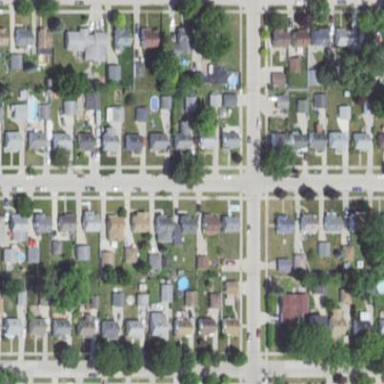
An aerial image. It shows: This residential area consists of single-family homes.